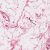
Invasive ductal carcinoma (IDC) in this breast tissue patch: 0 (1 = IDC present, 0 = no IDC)